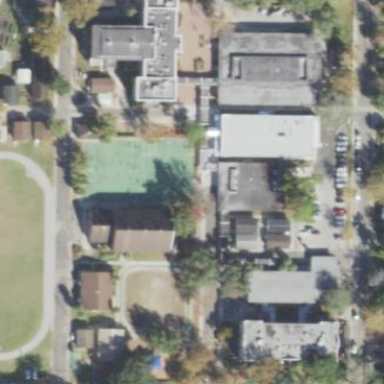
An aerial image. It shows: School.